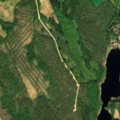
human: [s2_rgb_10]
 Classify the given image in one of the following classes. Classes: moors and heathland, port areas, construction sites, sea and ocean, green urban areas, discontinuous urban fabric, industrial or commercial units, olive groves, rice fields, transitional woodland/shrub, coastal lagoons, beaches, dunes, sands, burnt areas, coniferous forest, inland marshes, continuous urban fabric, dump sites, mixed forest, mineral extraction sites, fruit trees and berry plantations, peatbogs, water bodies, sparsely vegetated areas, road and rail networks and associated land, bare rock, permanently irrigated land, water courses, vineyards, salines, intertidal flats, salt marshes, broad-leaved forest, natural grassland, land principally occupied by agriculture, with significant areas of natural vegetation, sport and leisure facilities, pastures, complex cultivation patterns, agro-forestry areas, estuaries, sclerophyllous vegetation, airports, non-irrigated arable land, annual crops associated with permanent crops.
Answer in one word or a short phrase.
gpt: land principally occupied by agriculture, with significant areas of natural vegetation, coniferous forest, transitional woodland/shrub